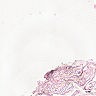
Metastatic tissue present: no